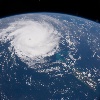
Label: cloud